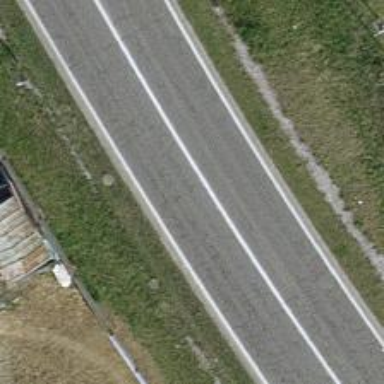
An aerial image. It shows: Primary road with asphalt surface and no sidewalks.